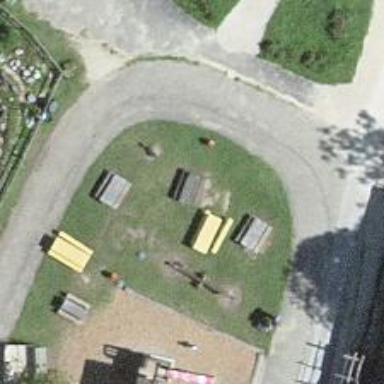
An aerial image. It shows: Picnic table located in leisure land area.